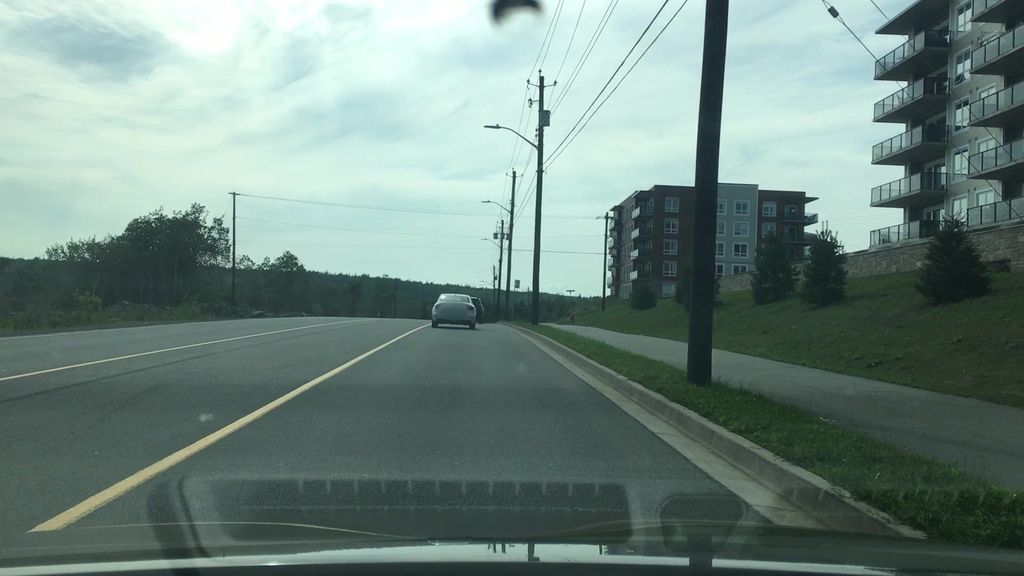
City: halifax